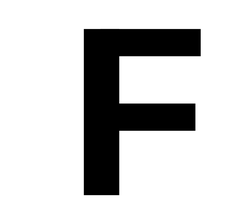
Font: InstrumentSans_Bold